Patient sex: F
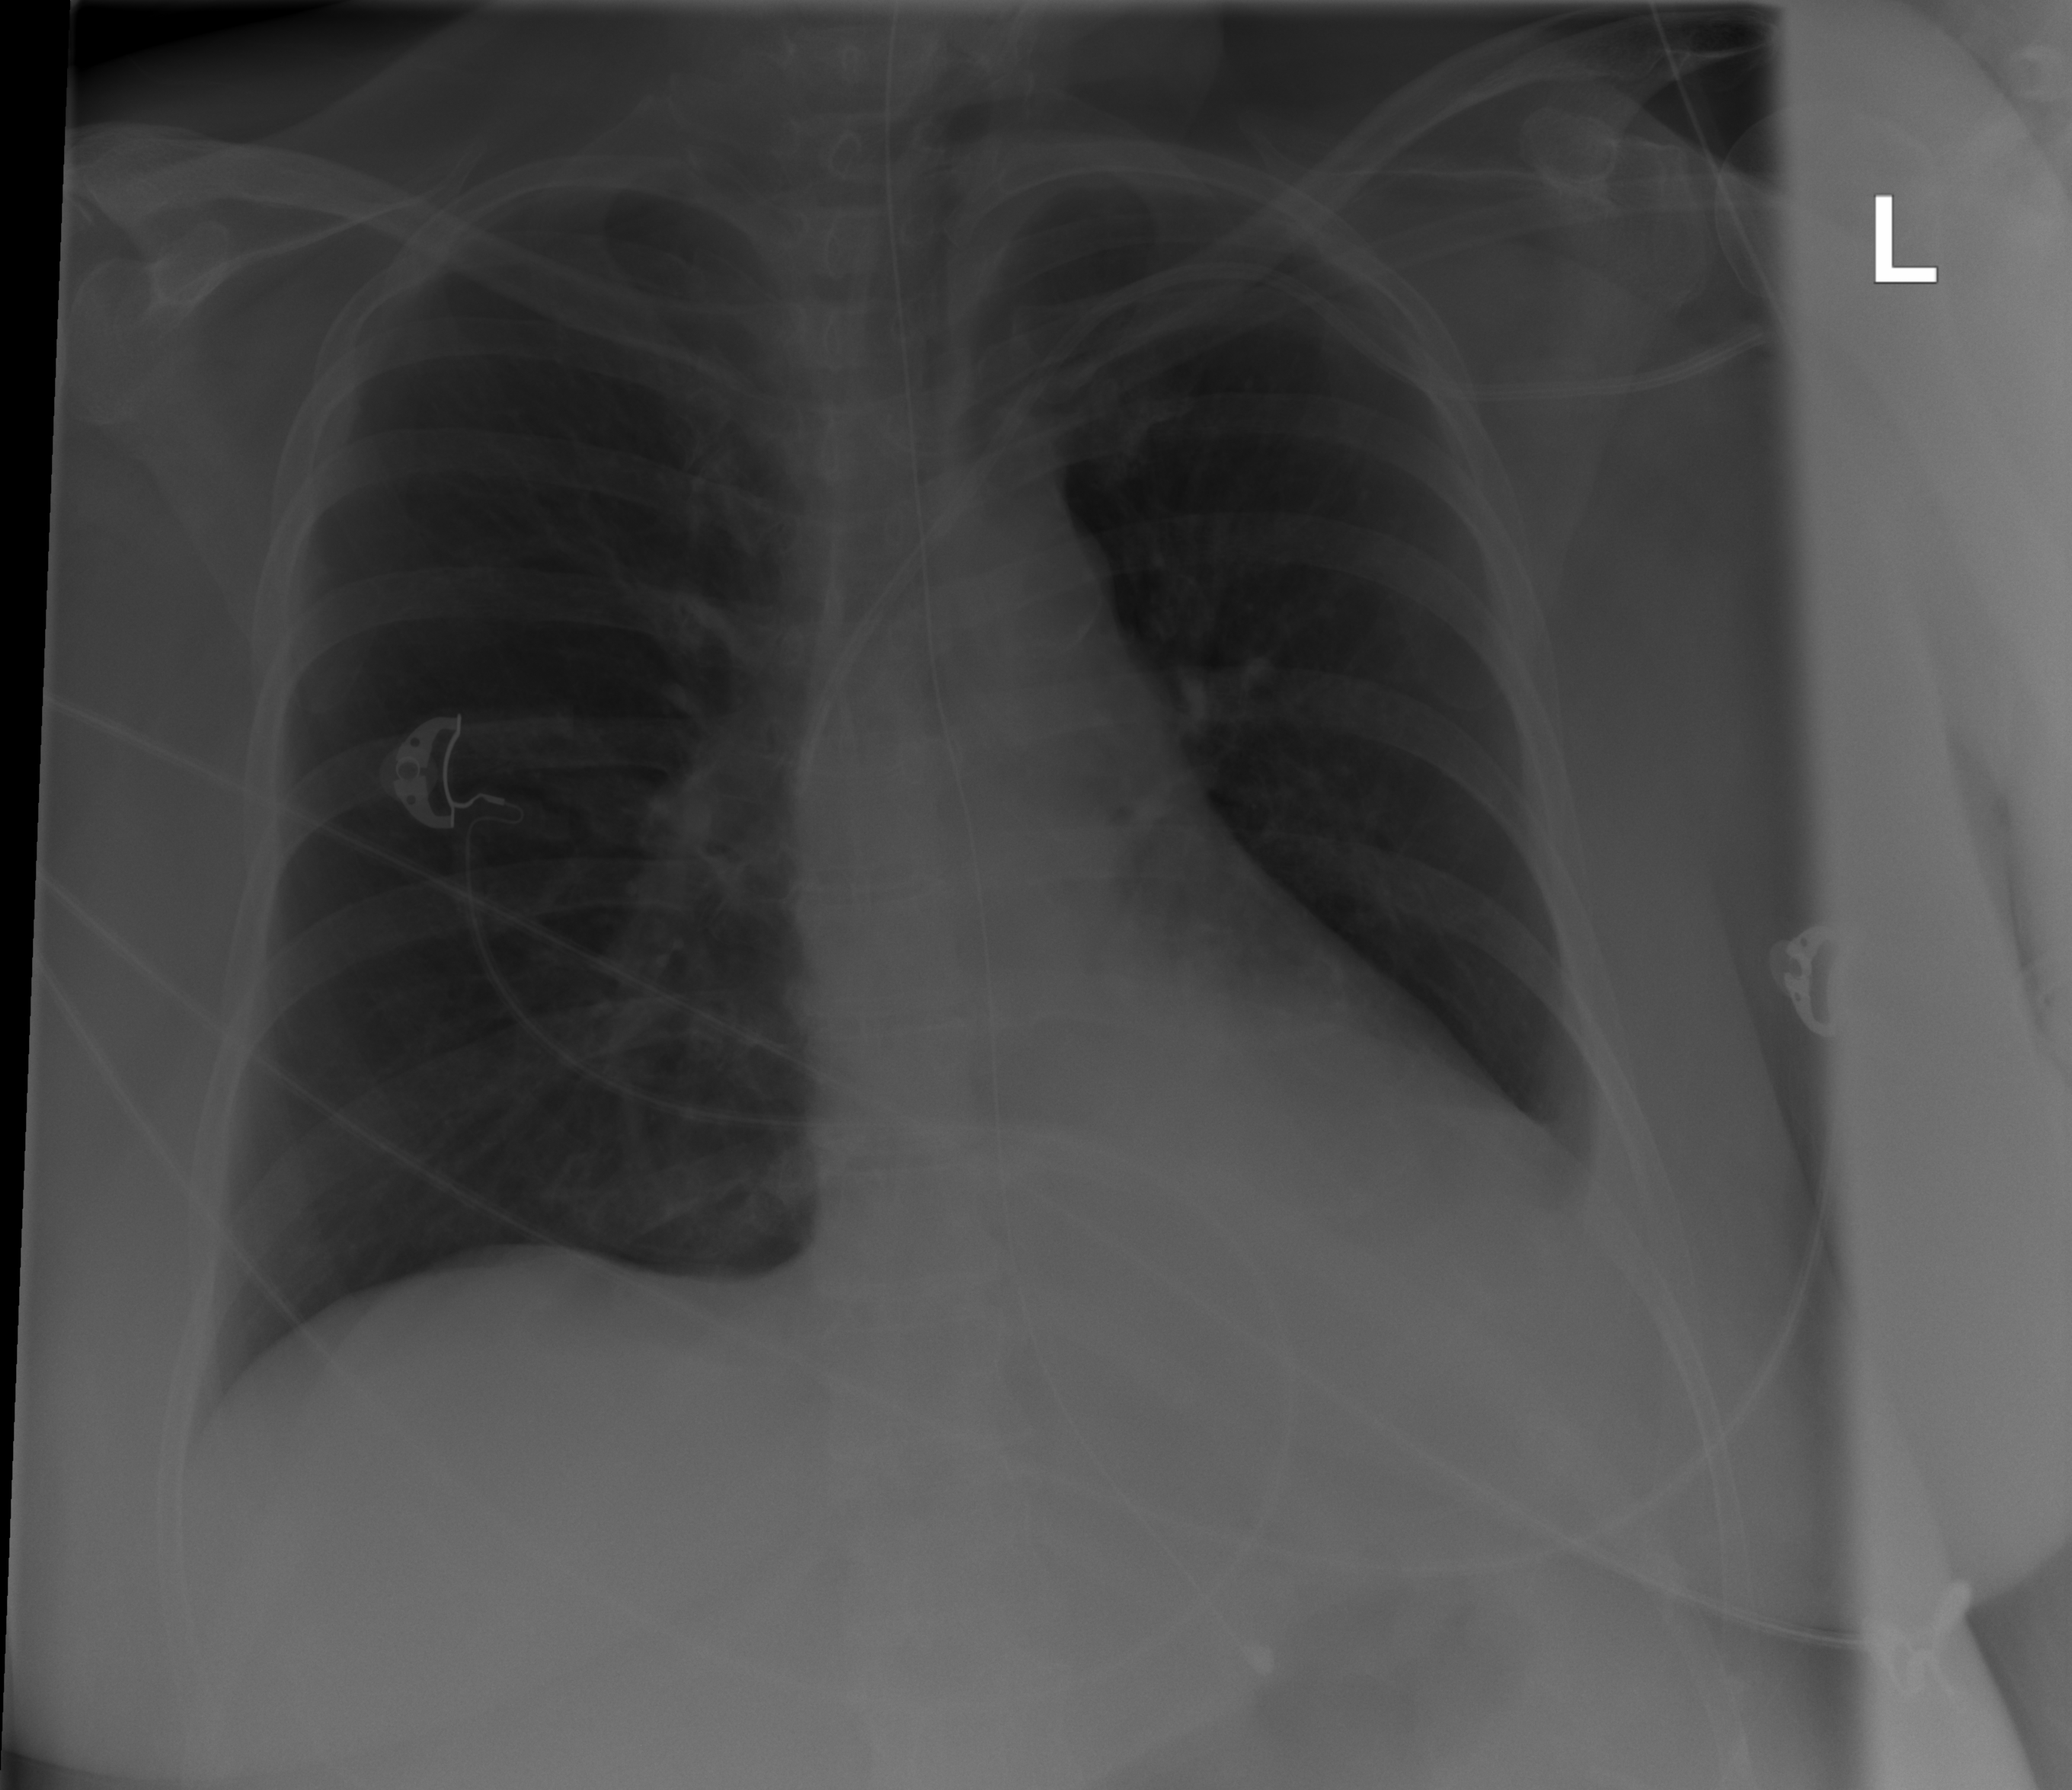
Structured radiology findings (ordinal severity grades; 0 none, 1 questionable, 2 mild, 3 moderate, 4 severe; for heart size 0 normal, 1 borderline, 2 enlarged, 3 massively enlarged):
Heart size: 0
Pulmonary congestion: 0
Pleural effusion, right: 0
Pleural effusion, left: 2
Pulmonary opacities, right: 0
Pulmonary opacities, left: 0
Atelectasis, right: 0
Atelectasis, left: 1